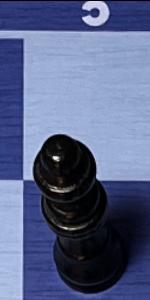
Label: Queen_Black